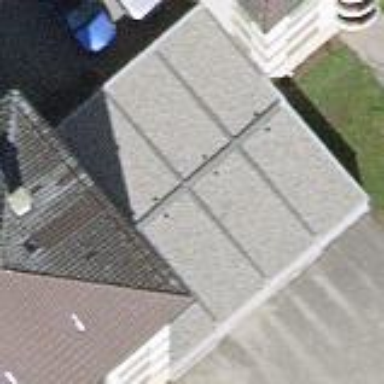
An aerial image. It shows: Flat roofed garages.